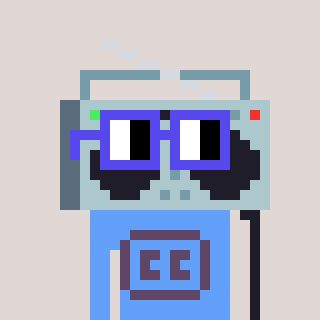
a pixel art character with square blue glasses, a boombox-shaped head and a blue-colored body on a warm background